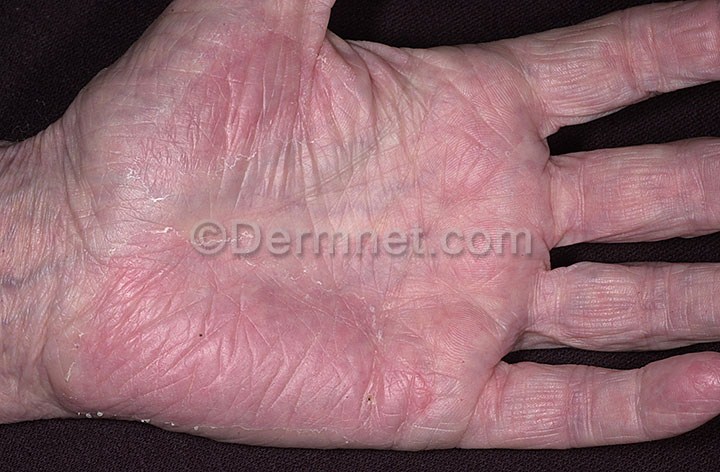
Disease: Eczema Photos